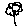
Label: flower